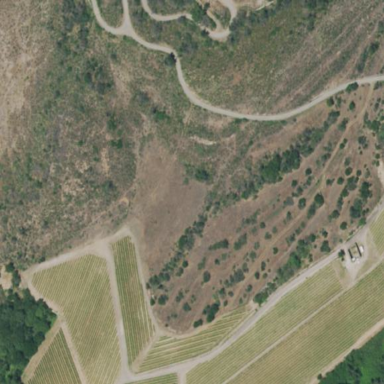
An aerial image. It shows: Vineyard with wine grapes as the crop.